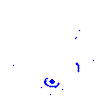
Particle: electron